Question: I have a content element on my Umbraco site that I want to use as a container for content from another part of my document tree.
As shown in the image below, I need to reference all child pages under the /Content/Personal Site/Blog node from within the /Content/Frontpage Tabs/Featured Pages node.

The XSLT I've borrowed for the job works fine if I drop it on a page below the "Personal Site" node, but yields nothing from below "Frontpage Tabs". I'm guessing because the currentPage is traversing that tree and not the Personal Site one.
The XSLT looks like this:
'''
<xsl:param name="currentPage"/>
<xsl:variable name="numberOfPosts" select="3"/>
<xsl:variable name="level" select="1"/>
<xsl:variable name="pageNumber">
<xsl:choose>
<xsl:when test="umbraco.library:RequestQueryString('page') &lt;= 0 or string(umbraco.library:RequestQueryString('page')) = '' or string(umbraco.library:RequestQueryString('page')) = 'NaN'">1</xsl:when>
<xsl:otherwise>
<xsl:value-of select="umbraco.library:RequestQueryString('page')"/>
</xsl:otherwise>
</xsl:choose>
</xsl:variable>
<xsl:variable name="numberOfRecords" select="3" />
<xsl:template match="/">
<xsl:if test="$currentPage [name() = 'umbDateFolder']">
<h2 class="page-title">
Monthly Archives: <xsl:value-of select="umbraco.library:FormatDateTime(concat($currentPage/../@nodeName,'-',$currentPage/@nodeName,'-11T10:24:46'),'MMMM yyyy')"/>
</h2>
</xsl:if>
<xsl:for-each select="$currentPage/ancestor-or-self::umbBlog//umbBlogPost">
<xsl:sort select="./PostDate" order="descending" />
<xsl:if test="position() &gt; $numberOfPosts * (number($pageNumber)-1) and
position() &lt;= number($numberOfPosts * (number($pageNumber)-1) +
$numberOfPosts )">
<ul>
<xsl:call-template name="showpost">
<xsl:with-param name="post" select="."/>
</xsl:call-template>
</ul>
</xsl:if>
</xsl:for-each>
</xsl:template>
<xsl:template name="showpost">
<xsl:param name="post"/>
<li>
<div class="excerpt">
<a class="header" href="{umbraco.library:NiceUrl($post/@id)}" title="{$post/@nodeName}">
<xsl:value-of select="$post/@nodeName" />
</a>
<xsl:value-of select="$post/bodyText" disable-output-escaping="yes" />
</div>
<a class="link-button" href="{umbraco.library:NiceUrl($post/@id)}">Read more</a>
</li>
'''
There'll be something obvious I need to change but I'm not well-versed enough in XSLT so any assistance is hugely appreciated.
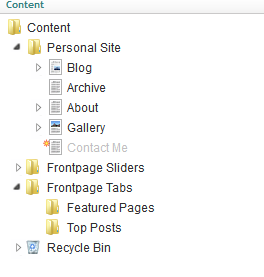
Answer: You should create a new variable which will be the node "Personal Site" and then get all the children.
In order to create this node, you can add its ID with a key in the web.config.